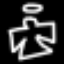
Label: angel